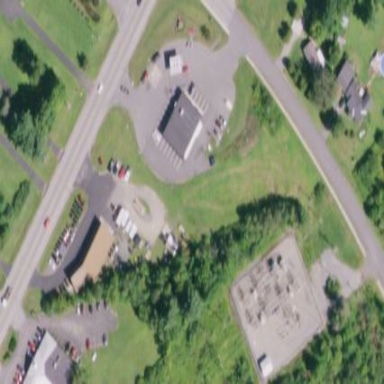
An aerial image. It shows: Retail area.